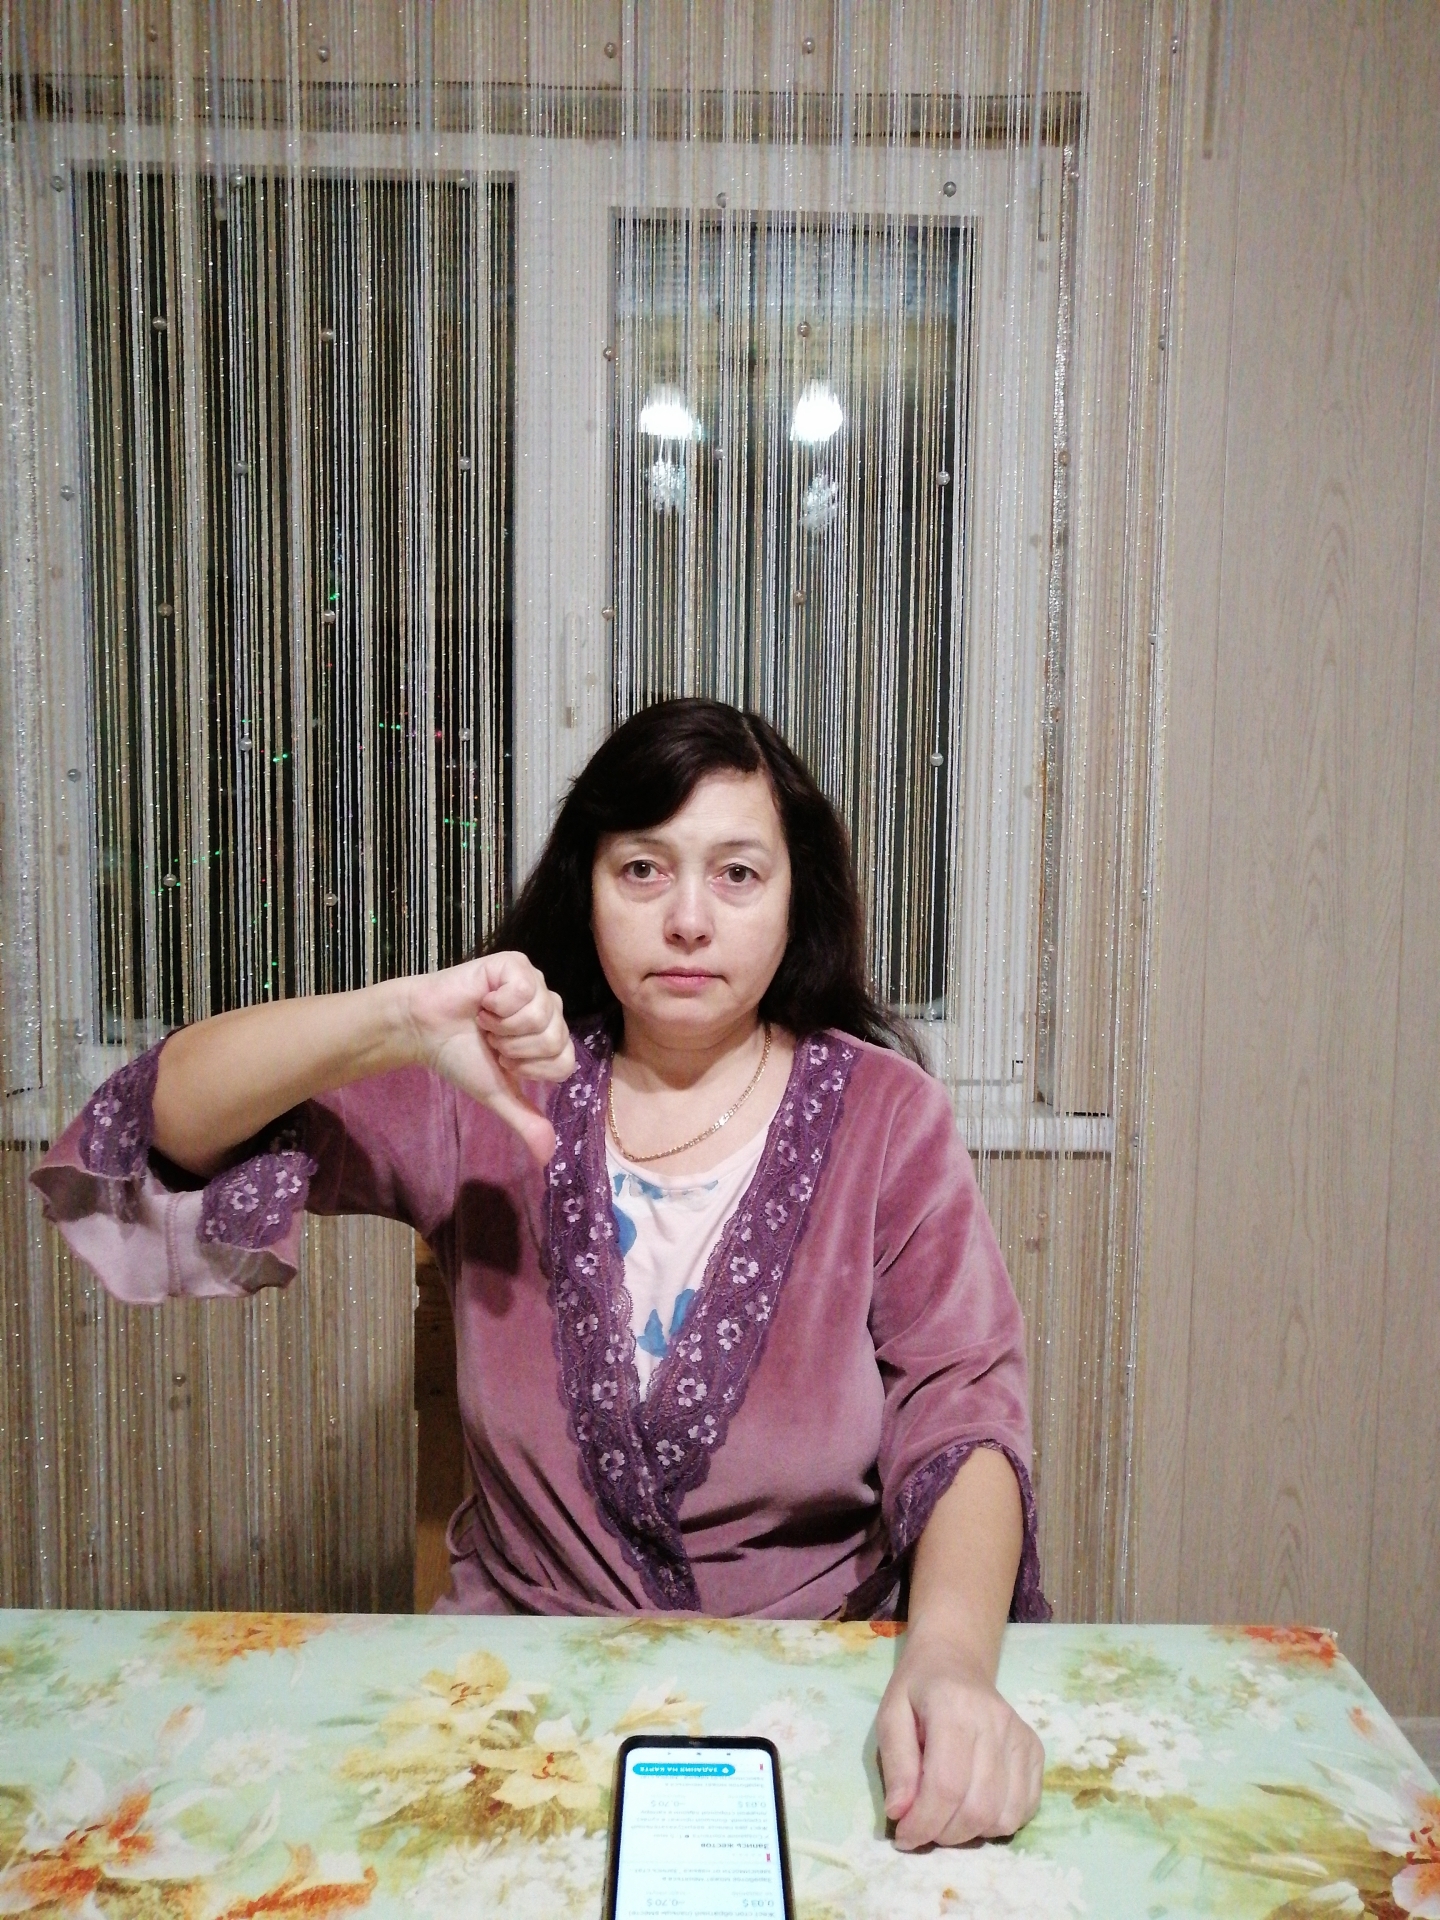
Label: clear